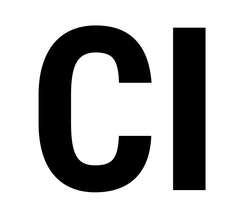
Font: Roboto_Condensed_Bold